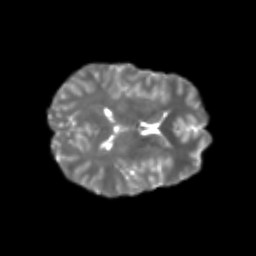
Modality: T2w
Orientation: axial
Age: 21
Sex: female
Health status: healthy
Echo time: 0.074 s